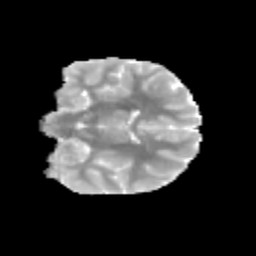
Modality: MD
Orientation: coronal
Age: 9
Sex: female
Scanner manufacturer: siemens
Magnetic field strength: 3 T
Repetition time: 3.8 s
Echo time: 0.07 s